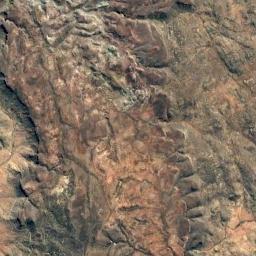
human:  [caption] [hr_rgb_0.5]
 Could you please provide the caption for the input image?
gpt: The mountain has a rugged surface and its rocks are red .

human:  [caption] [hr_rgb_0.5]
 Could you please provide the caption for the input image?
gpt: There is a winding and clear river between the mountains .

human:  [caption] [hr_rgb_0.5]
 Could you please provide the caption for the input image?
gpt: The mountains are winding and undulating .

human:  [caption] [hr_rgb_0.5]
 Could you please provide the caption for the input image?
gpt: The mountain is full of yellow soil .

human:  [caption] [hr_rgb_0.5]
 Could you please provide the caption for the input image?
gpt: There are some rifts on the brown mountain .